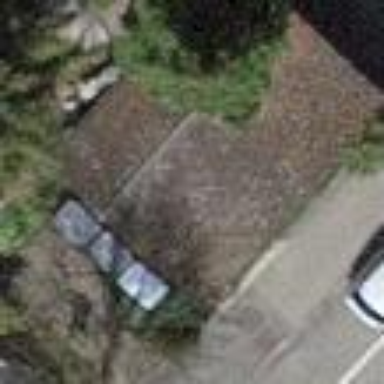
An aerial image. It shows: Garage.